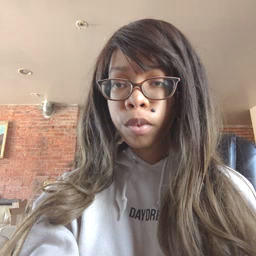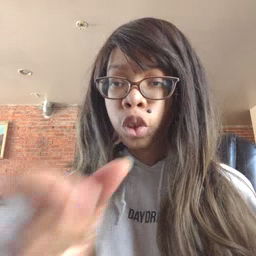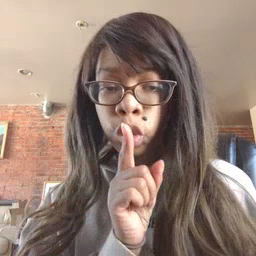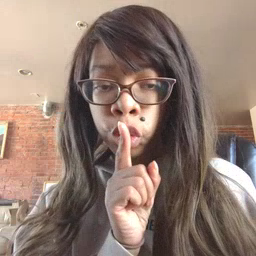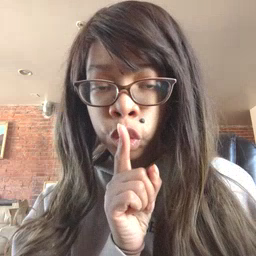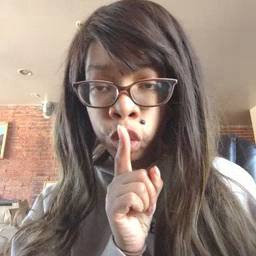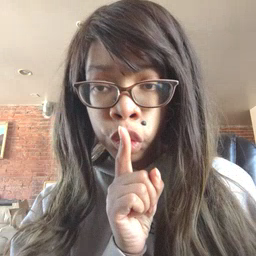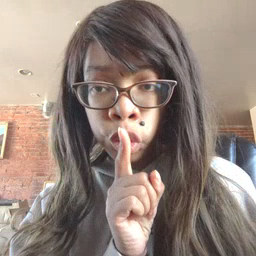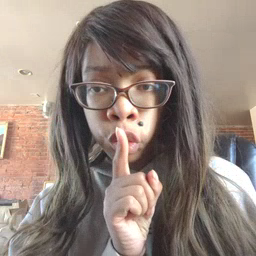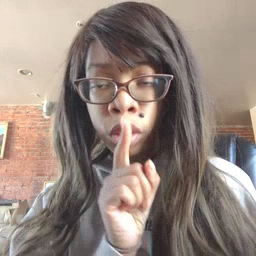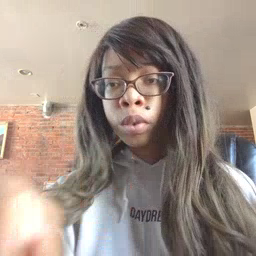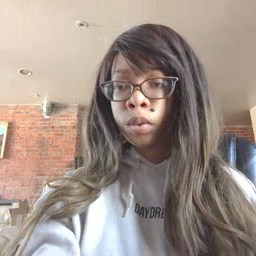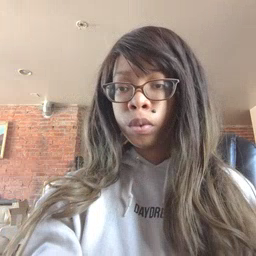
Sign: shhh